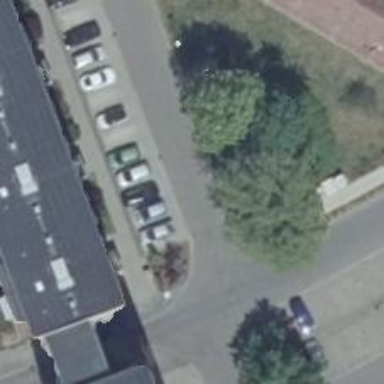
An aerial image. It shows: Service road designated as parking aisle with parallel parking on the left side.